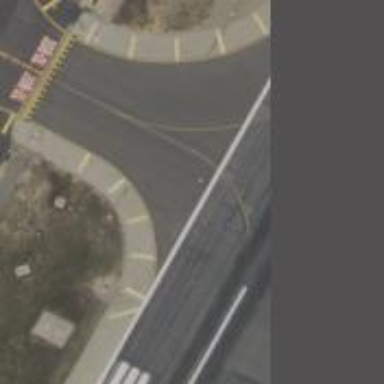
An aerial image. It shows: Taxiway at the airport with asphalt surface.